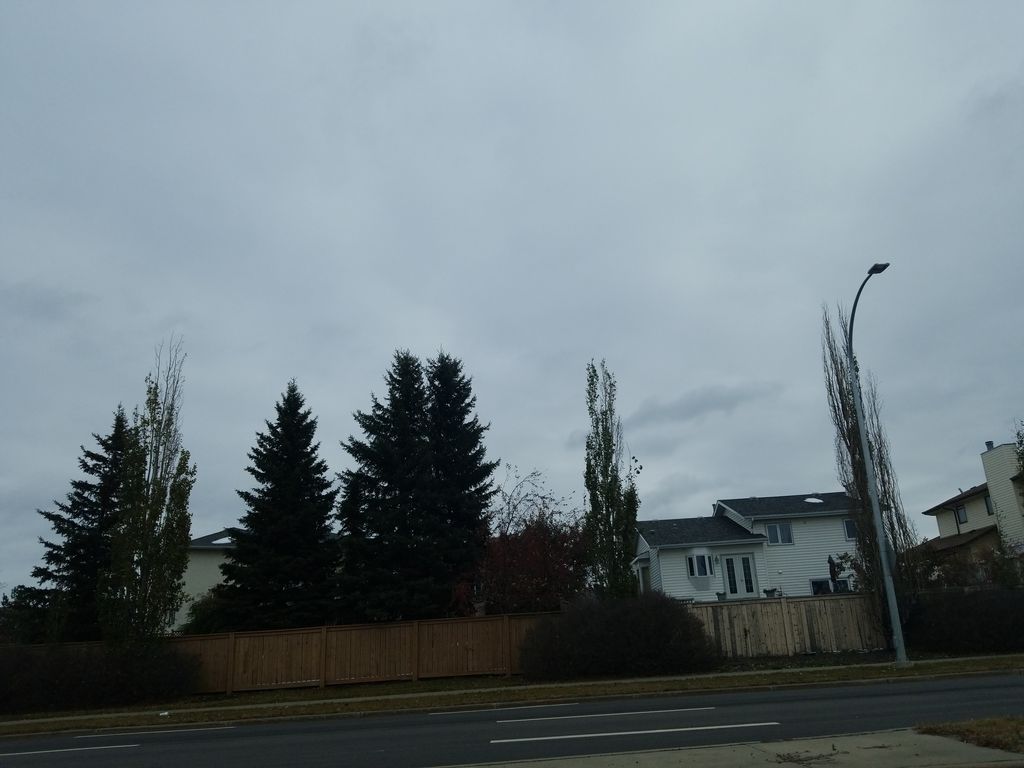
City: edmonton